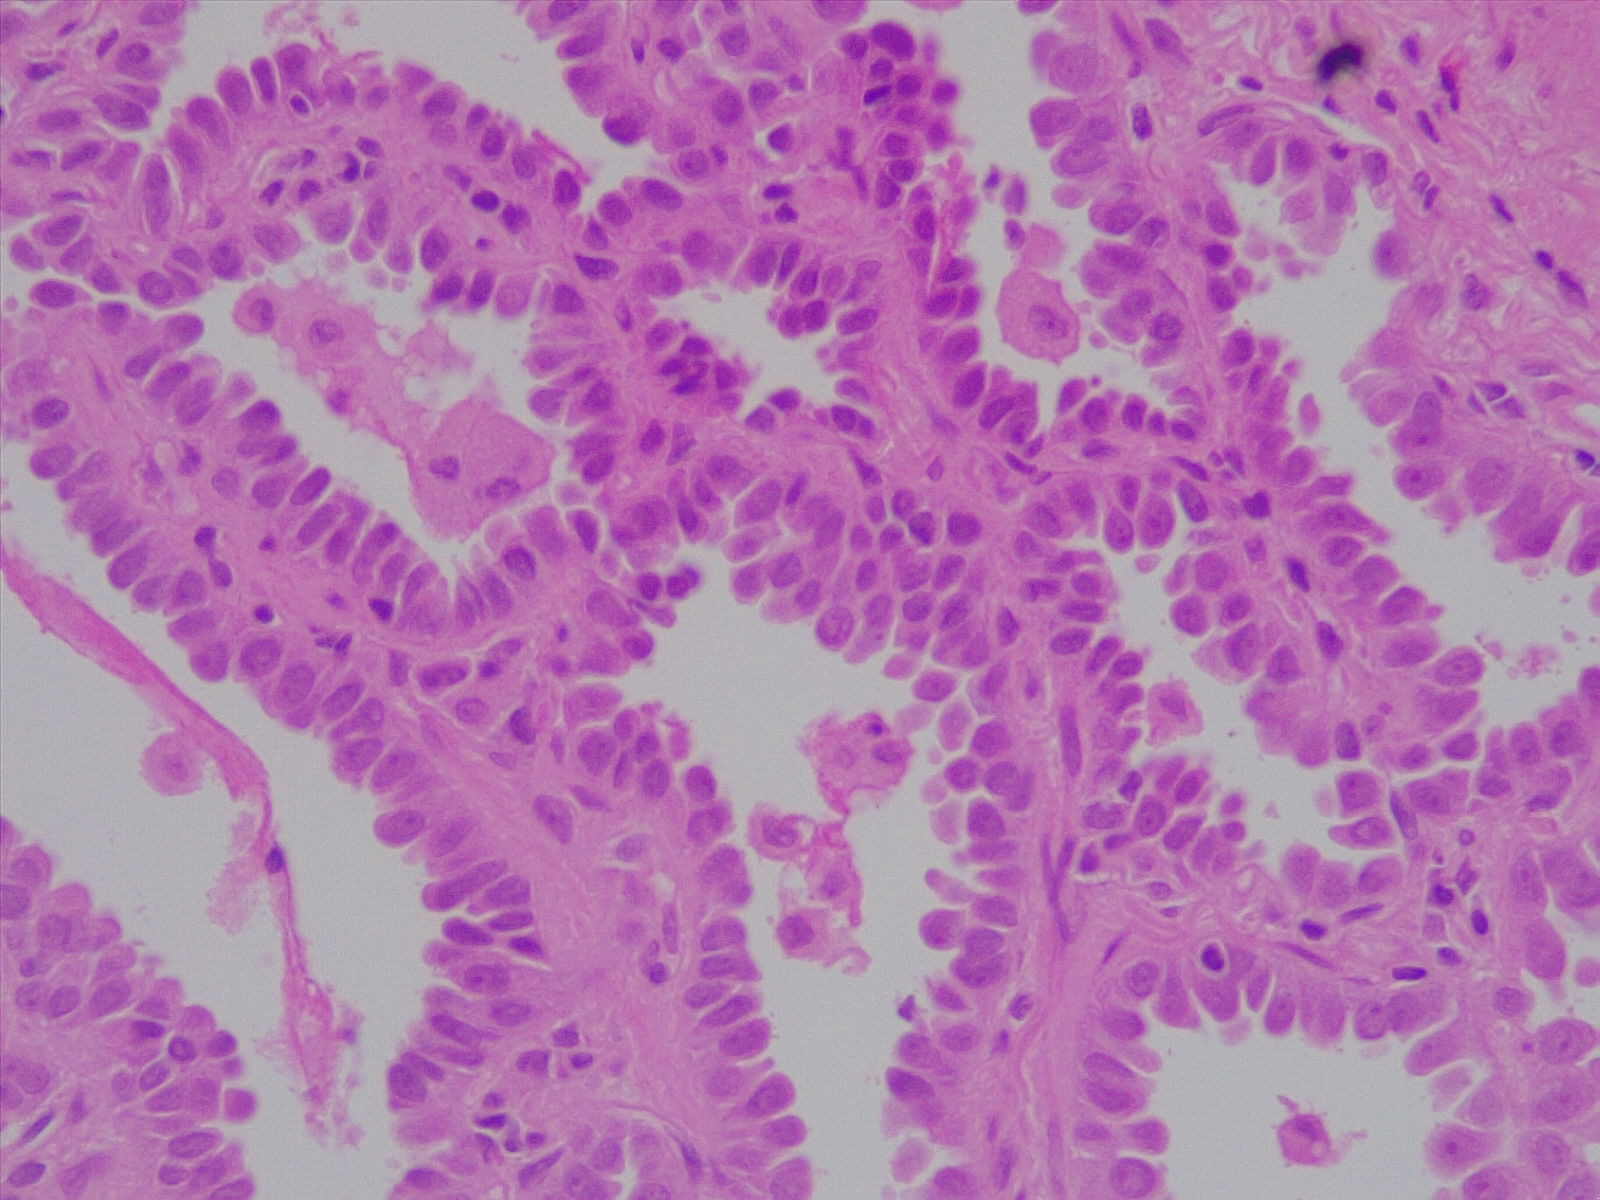
Label: lung adenocarcinoma, well differentiated